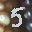
Label: 5